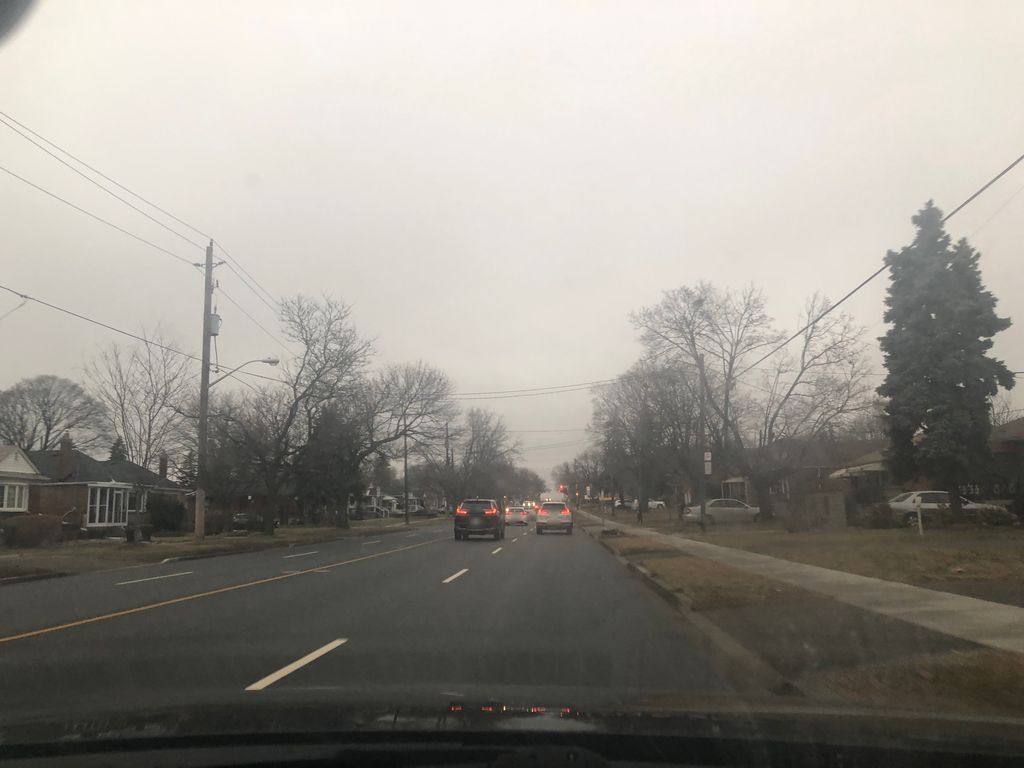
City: toronto